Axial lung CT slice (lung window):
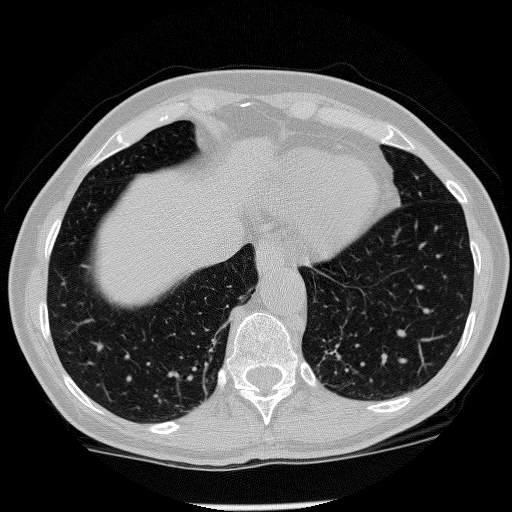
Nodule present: no